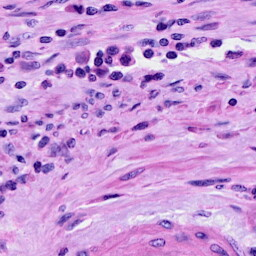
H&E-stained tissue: Cervix